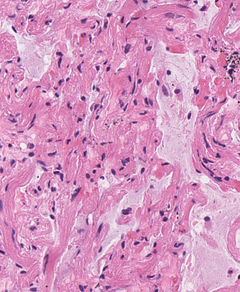
Tumor epithelial tissue: no
Tumor-associated stroma tissue: no
Normal tissue: yes